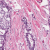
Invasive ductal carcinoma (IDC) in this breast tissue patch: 1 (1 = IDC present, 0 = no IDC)